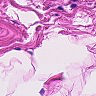
Metastatic tissue present: no